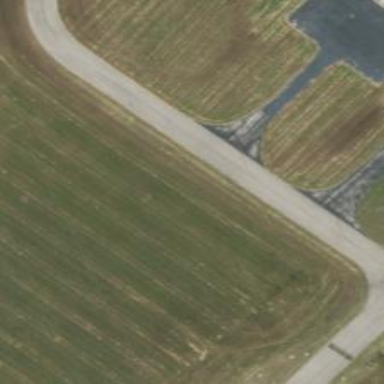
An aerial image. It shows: Image of taxiway at airport.